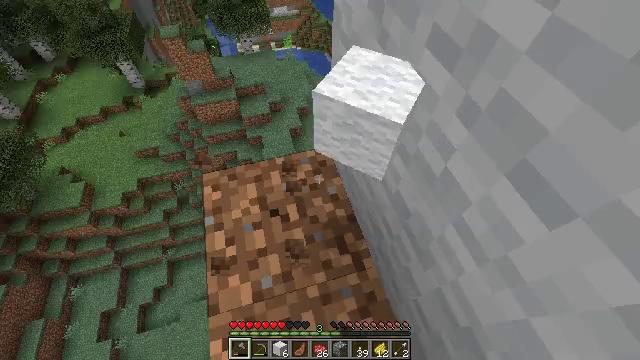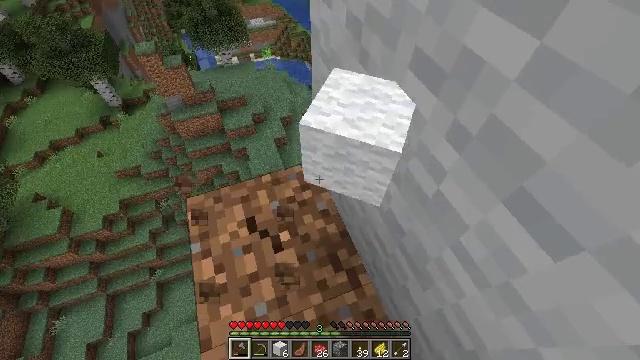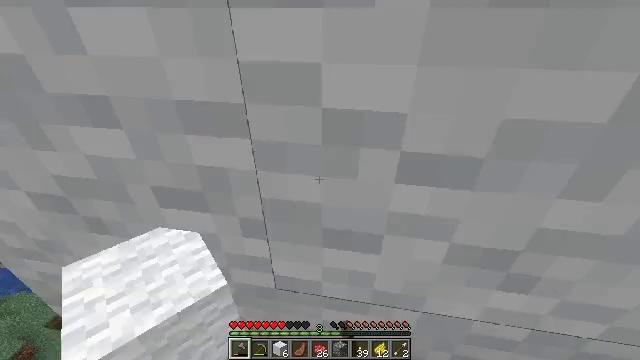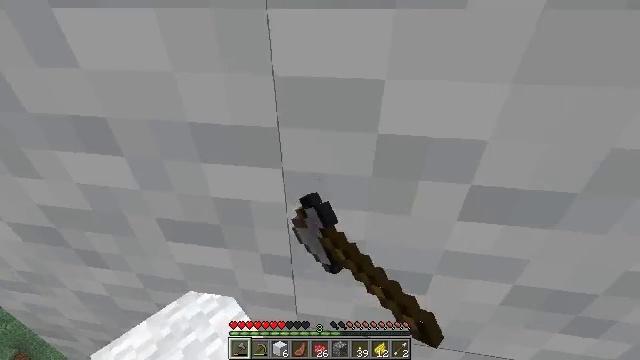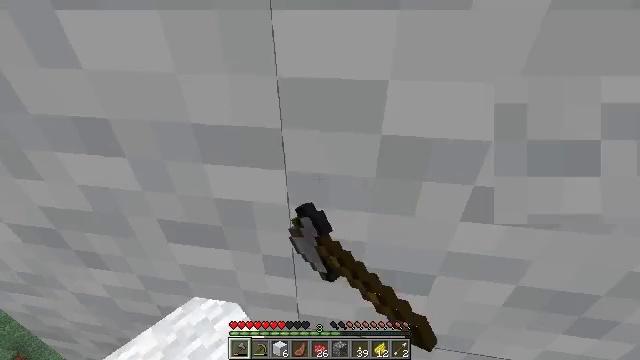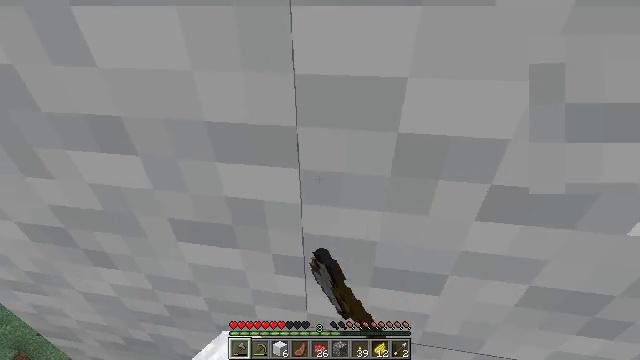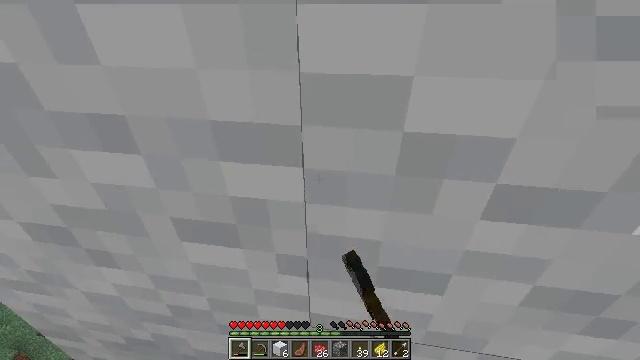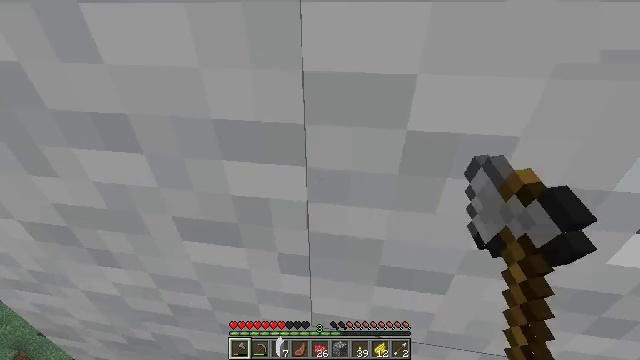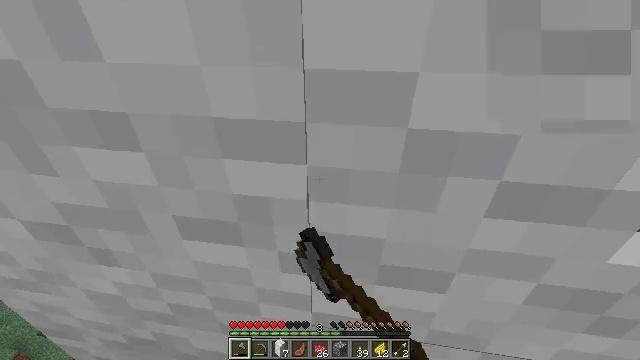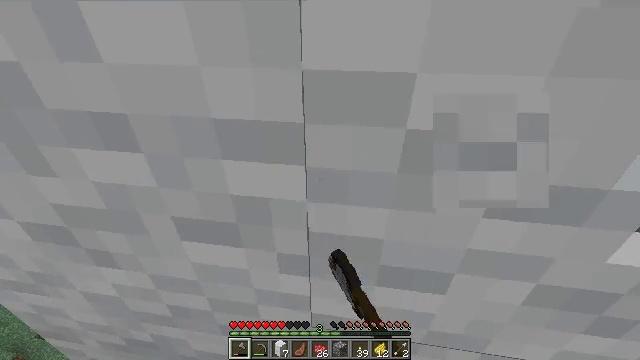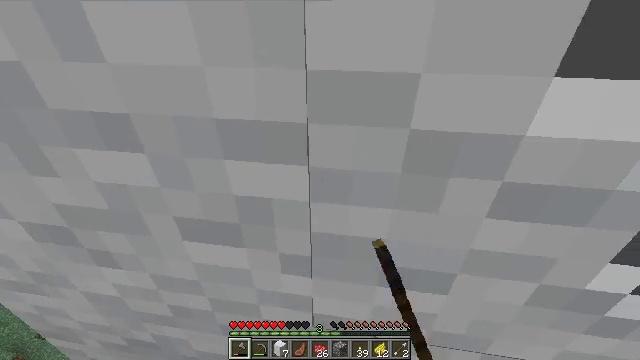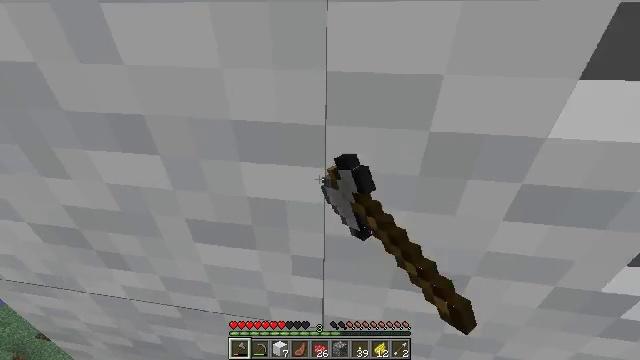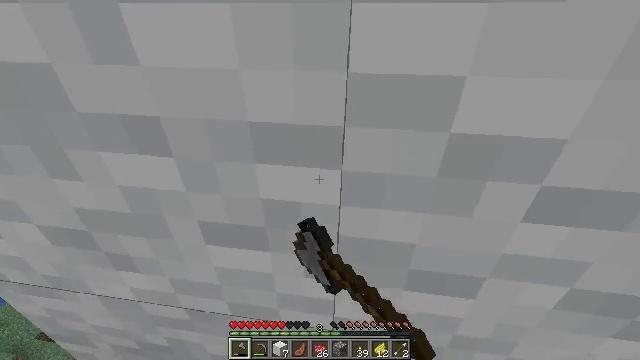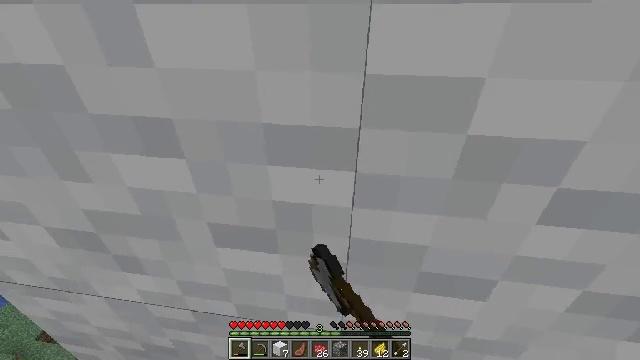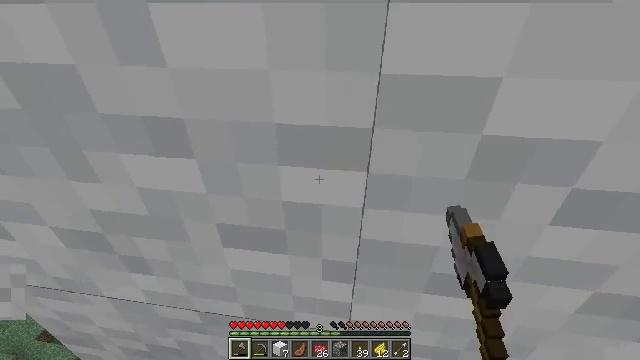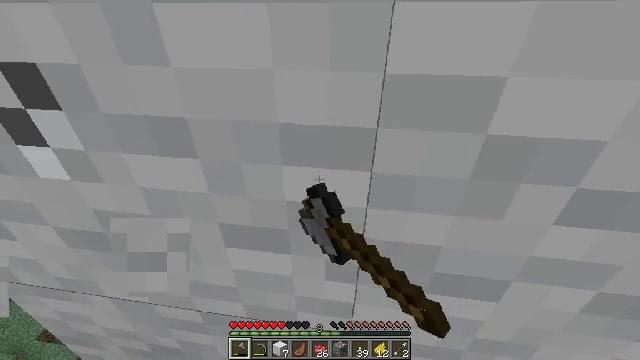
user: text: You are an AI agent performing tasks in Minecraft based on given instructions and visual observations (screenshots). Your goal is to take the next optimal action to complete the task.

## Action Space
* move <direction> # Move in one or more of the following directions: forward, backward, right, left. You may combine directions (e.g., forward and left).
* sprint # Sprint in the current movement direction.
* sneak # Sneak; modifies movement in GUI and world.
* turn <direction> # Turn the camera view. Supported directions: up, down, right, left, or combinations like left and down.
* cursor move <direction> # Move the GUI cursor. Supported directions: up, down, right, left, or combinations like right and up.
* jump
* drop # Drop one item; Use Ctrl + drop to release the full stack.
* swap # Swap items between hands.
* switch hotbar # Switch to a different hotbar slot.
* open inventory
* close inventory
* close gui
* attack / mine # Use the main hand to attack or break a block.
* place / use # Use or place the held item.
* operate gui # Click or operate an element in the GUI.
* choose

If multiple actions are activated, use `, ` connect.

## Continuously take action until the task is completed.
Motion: motion action
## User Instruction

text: Mine the white wool block.
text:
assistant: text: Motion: move forward, attack / mine
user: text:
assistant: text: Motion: move forward, turn right and up, attack / mine
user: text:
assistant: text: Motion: turn right, attack / mine
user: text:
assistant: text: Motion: attack / mine
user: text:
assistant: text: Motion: attack / mine
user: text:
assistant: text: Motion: attack / mine
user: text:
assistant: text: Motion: attack / mine
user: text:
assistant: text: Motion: attack / mine
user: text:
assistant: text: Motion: attack / mine
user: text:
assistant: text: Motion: move forward, attack / mine
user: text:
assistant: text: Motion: move forward, attack / mine
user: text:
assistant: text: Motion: move forward, attack / mine
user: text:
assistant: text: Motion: attack / mine
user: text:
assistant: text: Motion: attack / mine
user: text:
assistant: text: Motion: attack / mine
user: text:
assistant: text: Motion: attack / mine
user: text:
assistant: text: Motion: attack / mine
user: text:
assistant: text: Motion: attack / mine
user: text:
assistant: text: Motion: attack / mine
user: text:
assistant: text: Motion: attack / mine
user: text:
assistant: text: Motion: attack / mine
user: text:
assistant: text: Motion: attack / mine
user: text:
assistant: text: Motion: attack / mine
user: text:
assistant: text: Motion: attack / mine
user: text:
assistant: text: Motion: move forward, attack / mine
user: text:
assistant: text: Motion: move forward, attack / mine
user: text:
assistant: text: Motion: move forward, attack / mine
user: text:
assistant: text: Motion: move forward, attack / mine
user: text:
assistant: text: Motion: attack / mine
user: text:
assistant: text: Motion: attack / mine